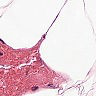
Metastatic tissue present: no